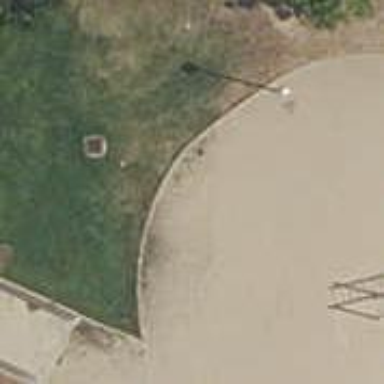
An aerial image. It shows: Brown bench in the vicinity.